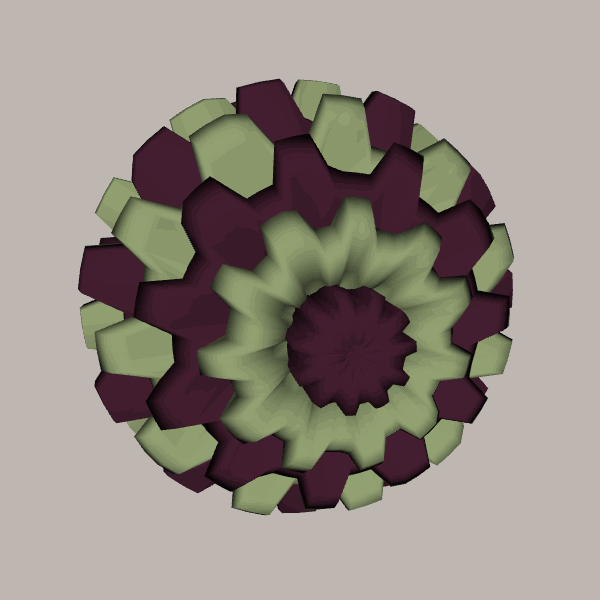
Background: light